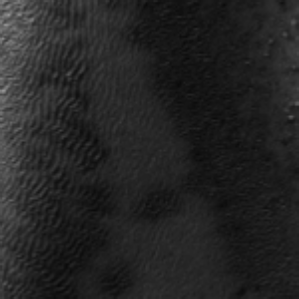
Label: frost